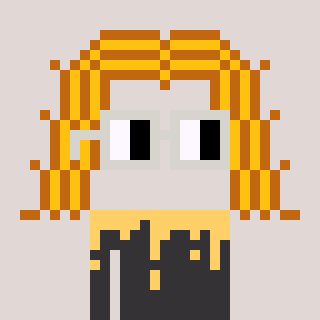
a pixel art character with square light gray glasses, a hair-shaped head and a grayscale-colored body on a warm background